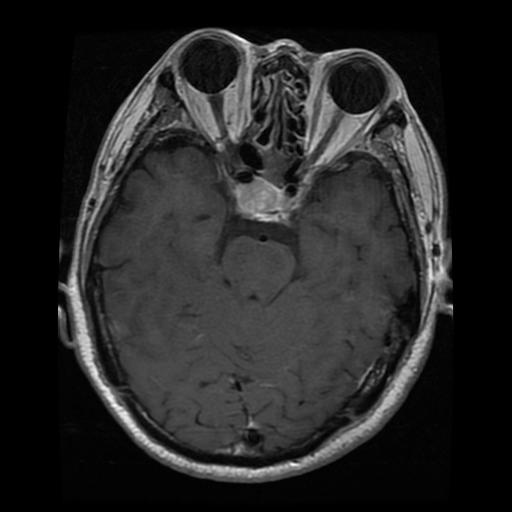
Label: pituitary